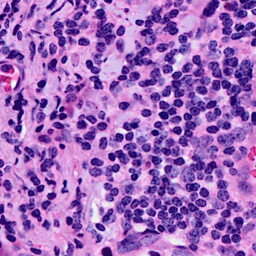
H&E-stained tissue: Breast